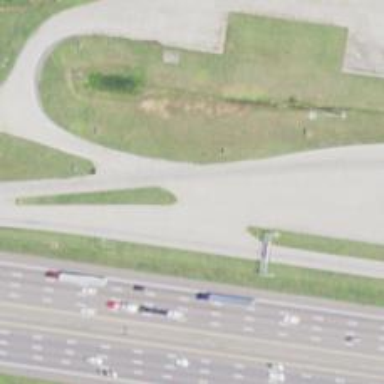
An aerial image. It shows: Service road leading to weigh station.